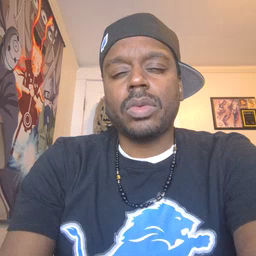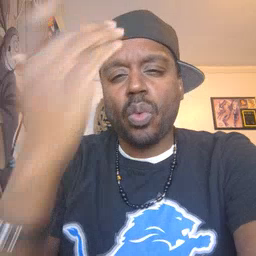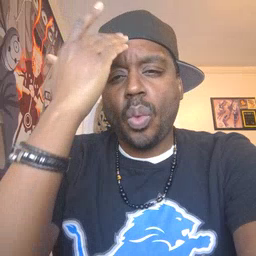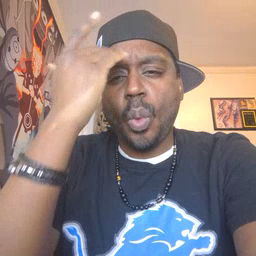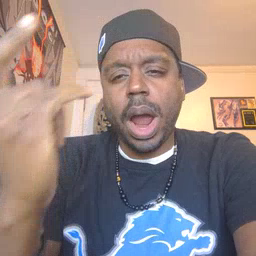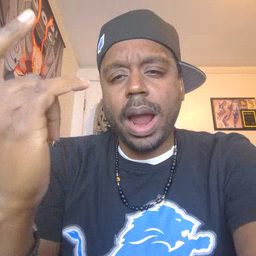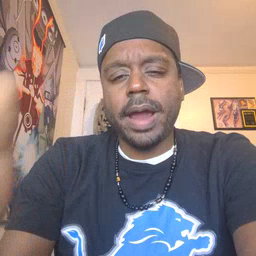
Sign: why